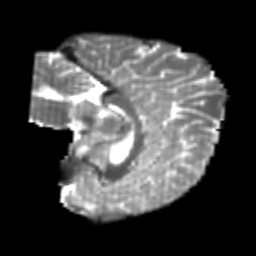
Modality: T2w
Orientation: sagittal
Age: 22
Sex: female
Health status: healthy
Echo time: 0.074 s